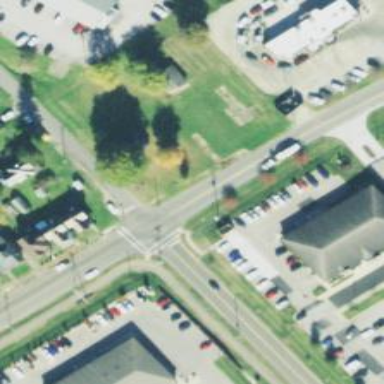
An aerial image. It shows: Unmarked crossing on the road.